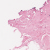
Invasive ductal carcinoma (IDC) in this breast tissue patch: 0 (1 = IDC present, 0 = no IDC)